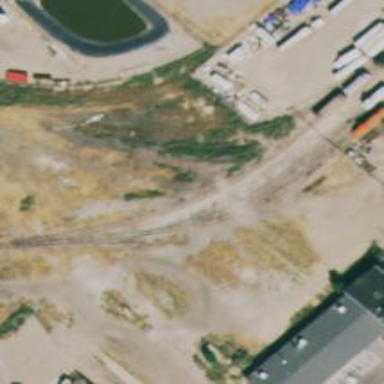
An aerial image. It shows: Preserved railway.